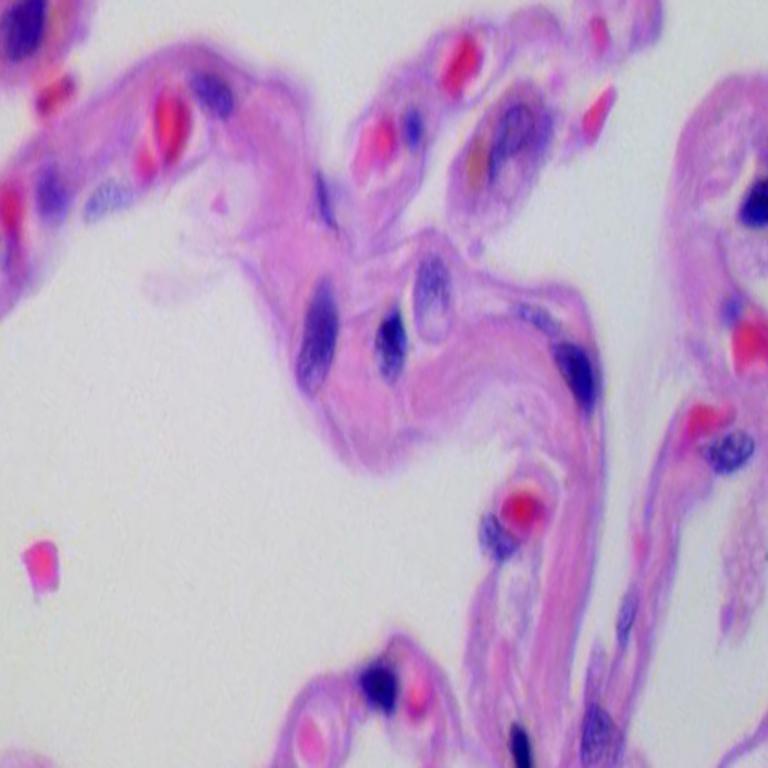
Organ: lung
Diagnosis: benign